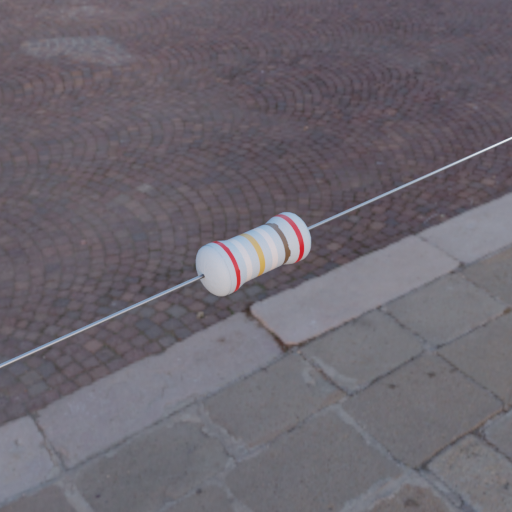
Resistor colour bands (in order): red, white, gold, white, brown, red